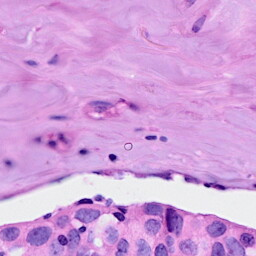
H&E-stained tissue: Breast